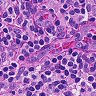
Metastatic tissue present: no